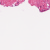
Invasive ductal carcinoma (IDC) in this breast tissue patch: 0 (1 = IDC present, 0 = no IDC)